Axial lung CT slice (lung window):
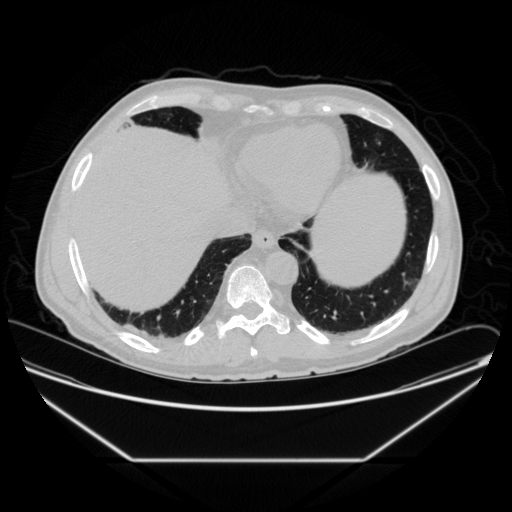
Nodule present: no